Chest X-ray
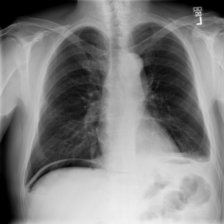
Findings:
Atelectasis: negative
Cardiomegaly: negative
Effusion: positive
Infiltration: positive
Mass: negative
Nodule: negative
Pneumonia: negative
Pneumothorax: negative
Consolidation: positive
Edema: negative
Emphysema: negative
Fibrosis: negative
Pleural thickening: negative
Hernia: negative